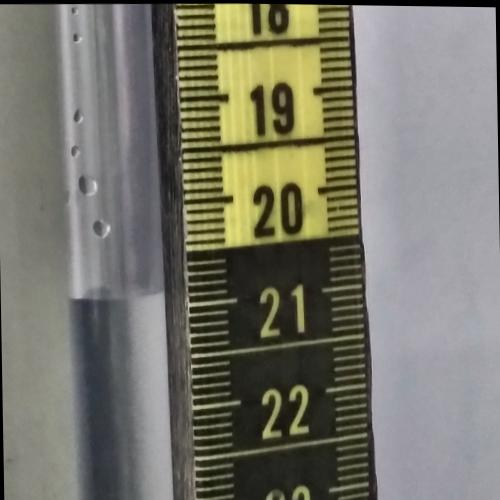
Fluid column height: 20.9 cm